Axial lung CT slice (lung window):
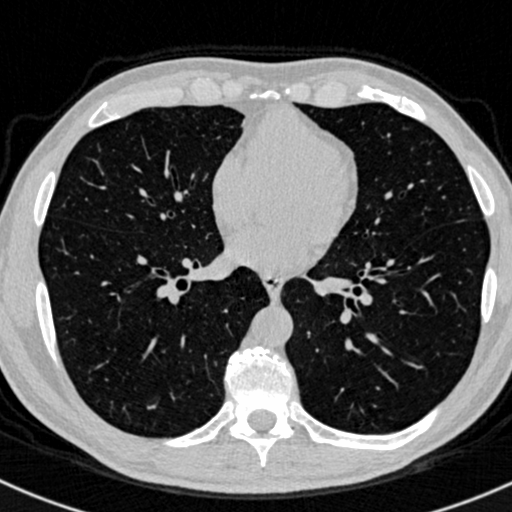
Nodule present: no